Question: I have this MySQL table:

Let's imagine I am logged in as user 1 and I'm browsing the profile of user 2. As we are mutual friends (1 is friend with 2 and 2 is friend with 1), I need to echo "friends."
When I browse the profile of user 4, whose friendship I have requested, but they haven't accepted yet, I need to echo "friend requested."
When browsing any other user, I need to echo "add friend."
I can do the PHP part, I just don't know how to do the MySQL query.
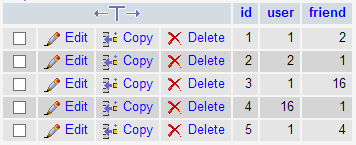
Answer: '''
SELECT COUNT(*) as 'count', 'user'
FROM 'friends'
WHERE
('user' = 1 AND 'friend' = 16) OR
('user' = 16 AND 'friend' = 1)
'''
When 'count' is
- - 'user'- 'user'-